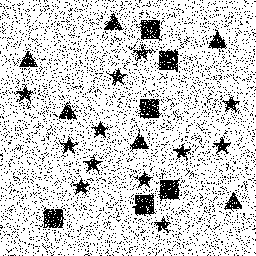
Squares: 6
Triangles: 6
Stars: 12
Total shapes: 24